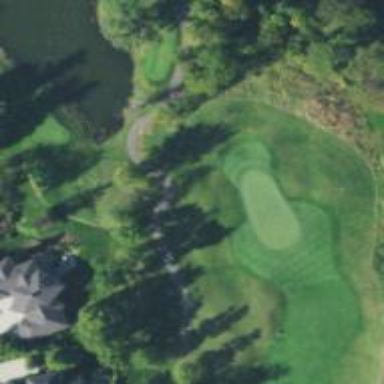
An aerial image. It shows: Path designated for golf carts.